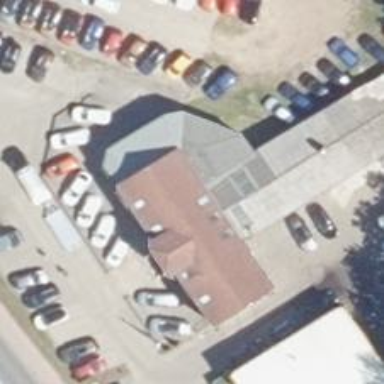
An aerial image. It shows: Car repair shop.